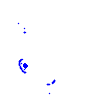
Particle: pion